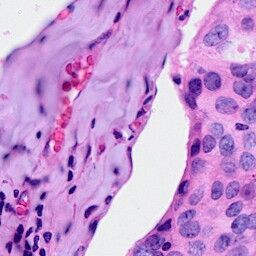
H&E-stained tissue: Breast